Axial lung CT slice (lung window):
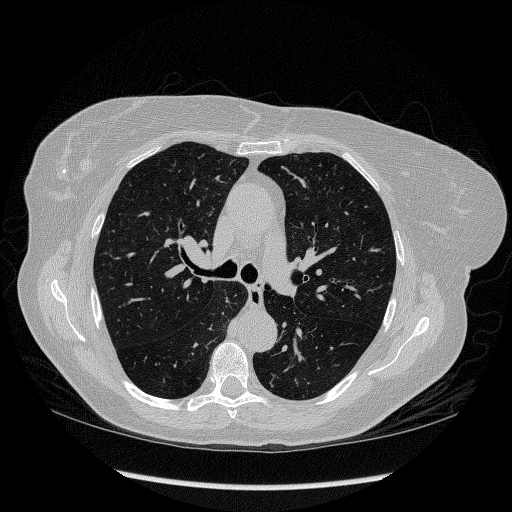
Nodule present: no